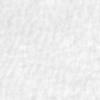
Label: no_change